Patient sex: M
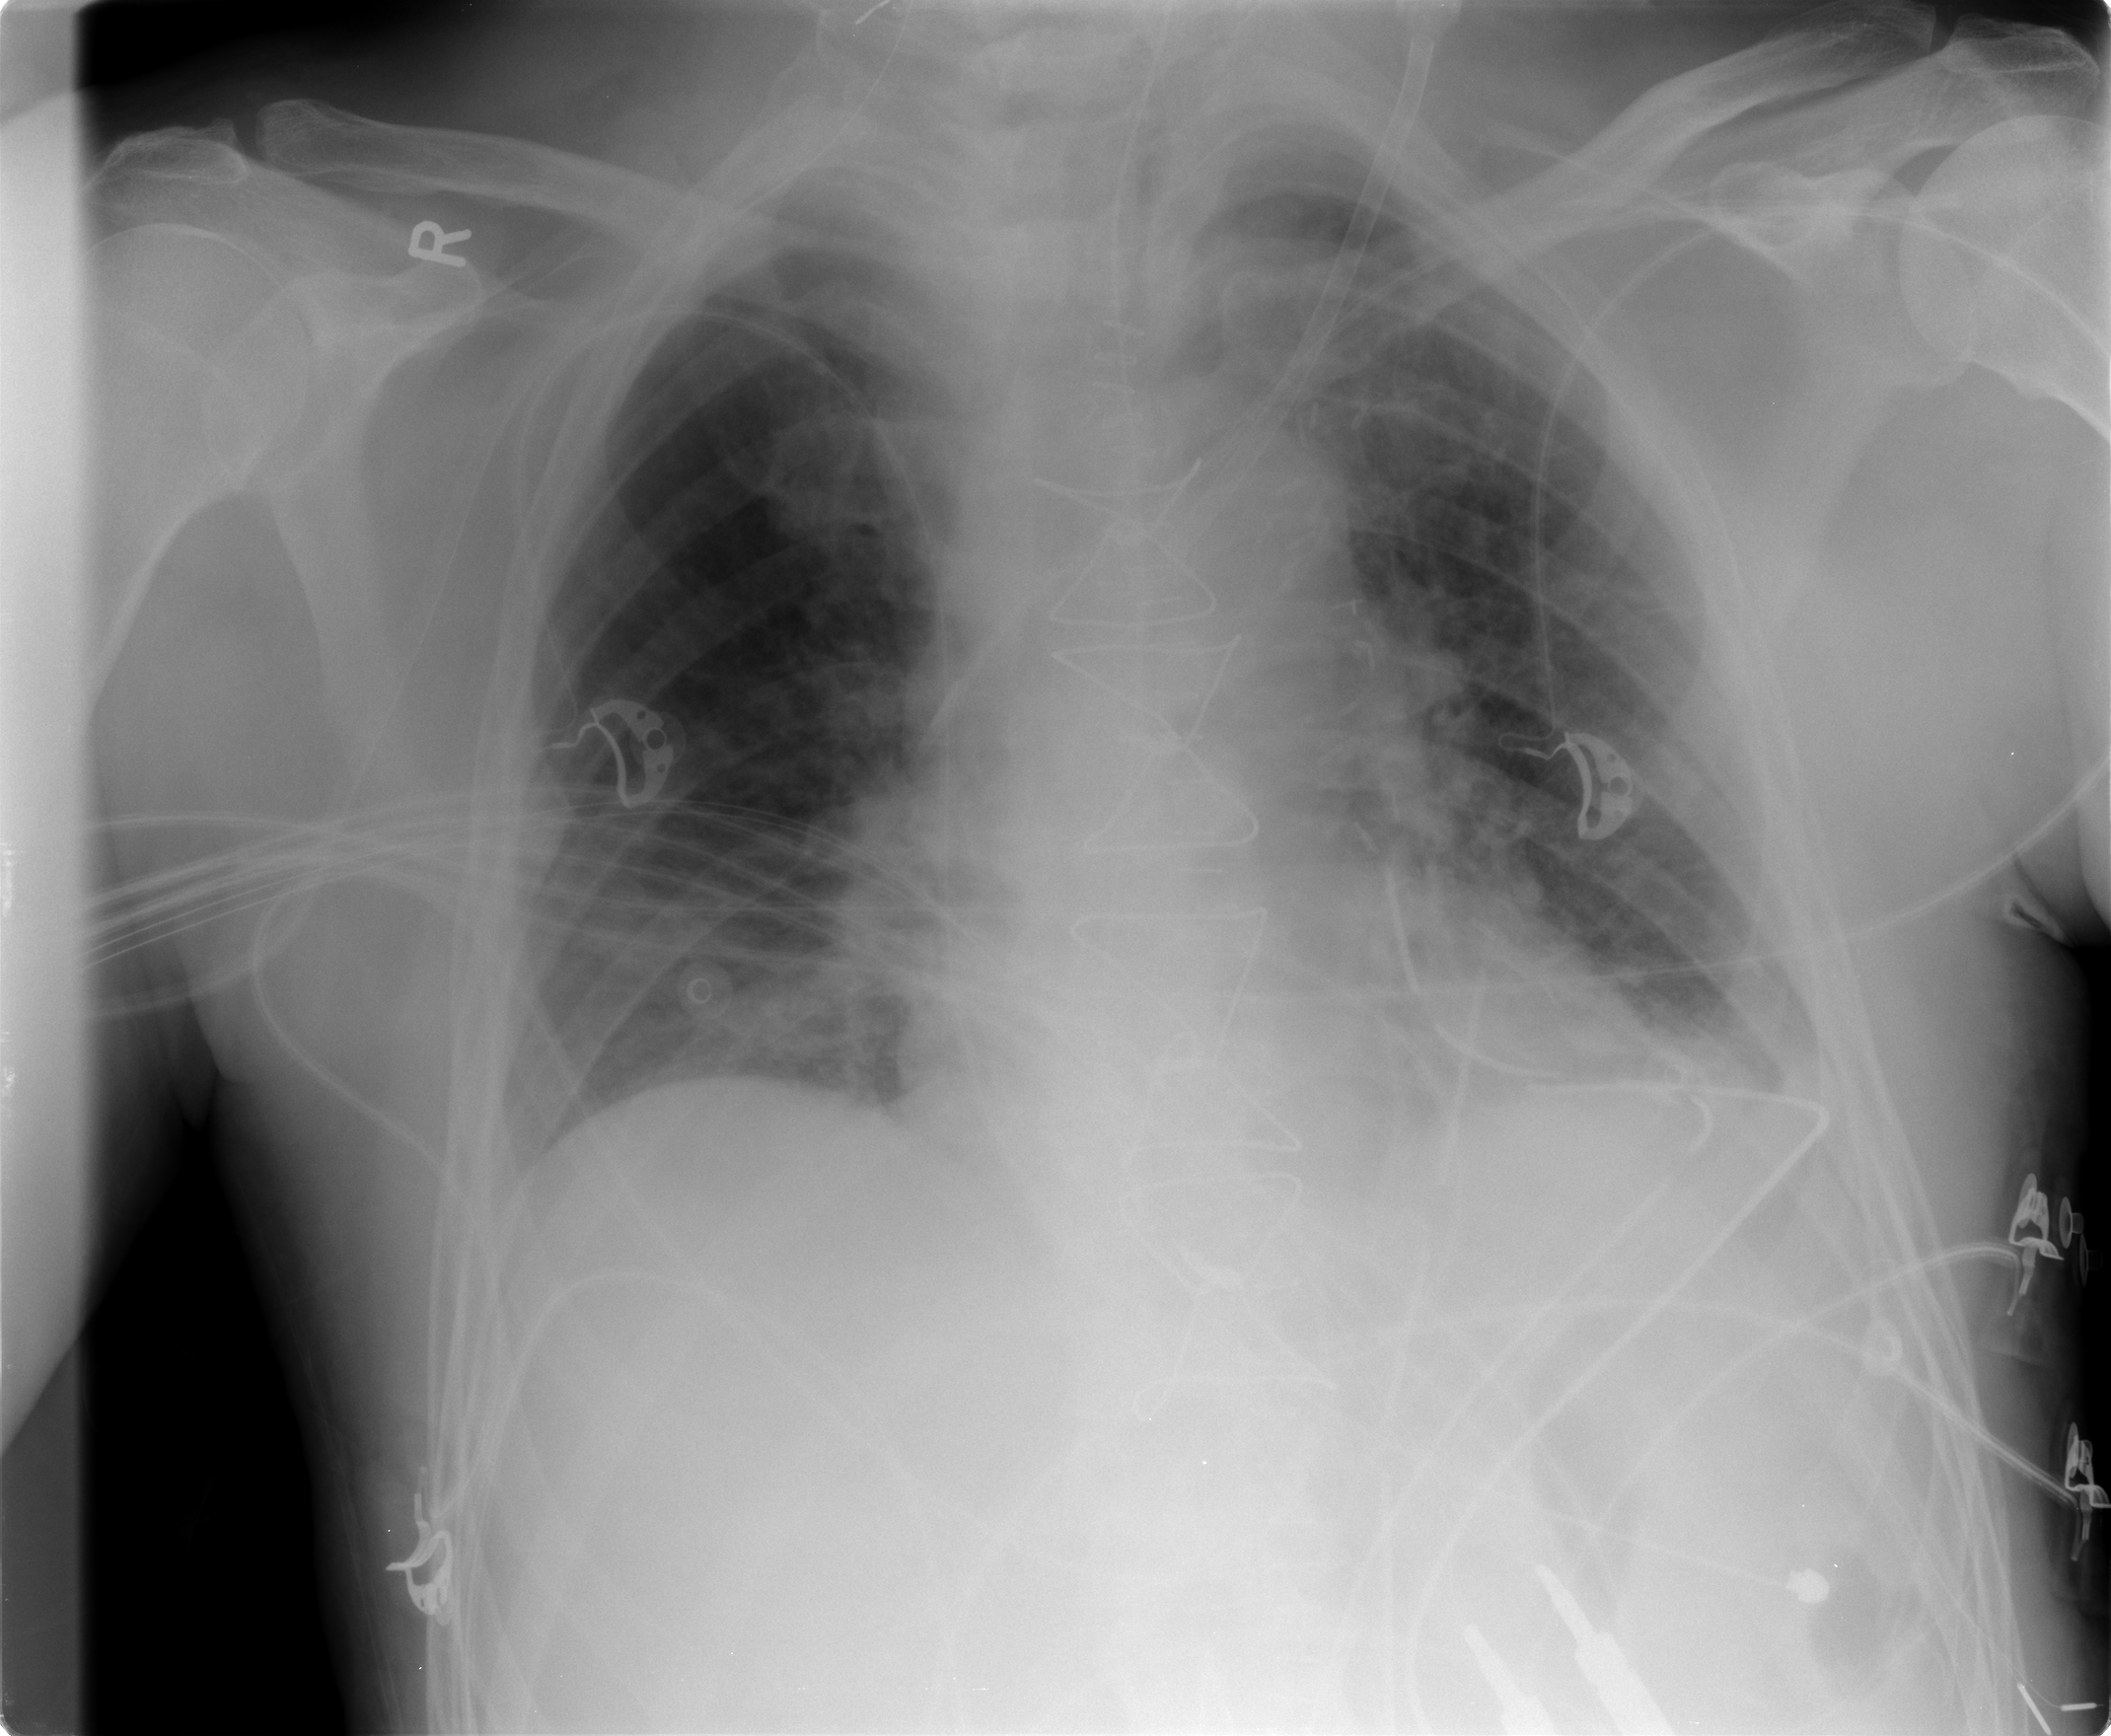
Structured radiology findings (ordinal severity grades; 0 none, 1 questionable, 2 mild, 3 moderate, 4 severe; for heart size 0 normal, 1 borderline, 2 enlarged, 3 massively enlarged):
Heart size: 0
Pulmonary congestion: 1
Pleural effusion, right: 0
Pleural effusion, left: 2
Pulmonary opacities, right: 0
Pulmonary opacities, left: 0
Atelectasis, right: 0
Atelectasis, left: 2